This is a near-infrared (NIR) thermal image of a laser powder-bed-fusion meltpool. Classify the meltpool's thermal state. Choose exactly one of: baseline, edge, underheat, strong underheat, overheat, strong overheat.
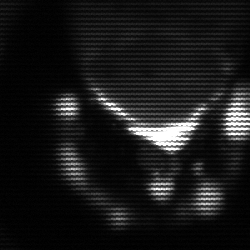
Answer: edge